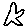
Label: star